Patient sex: M
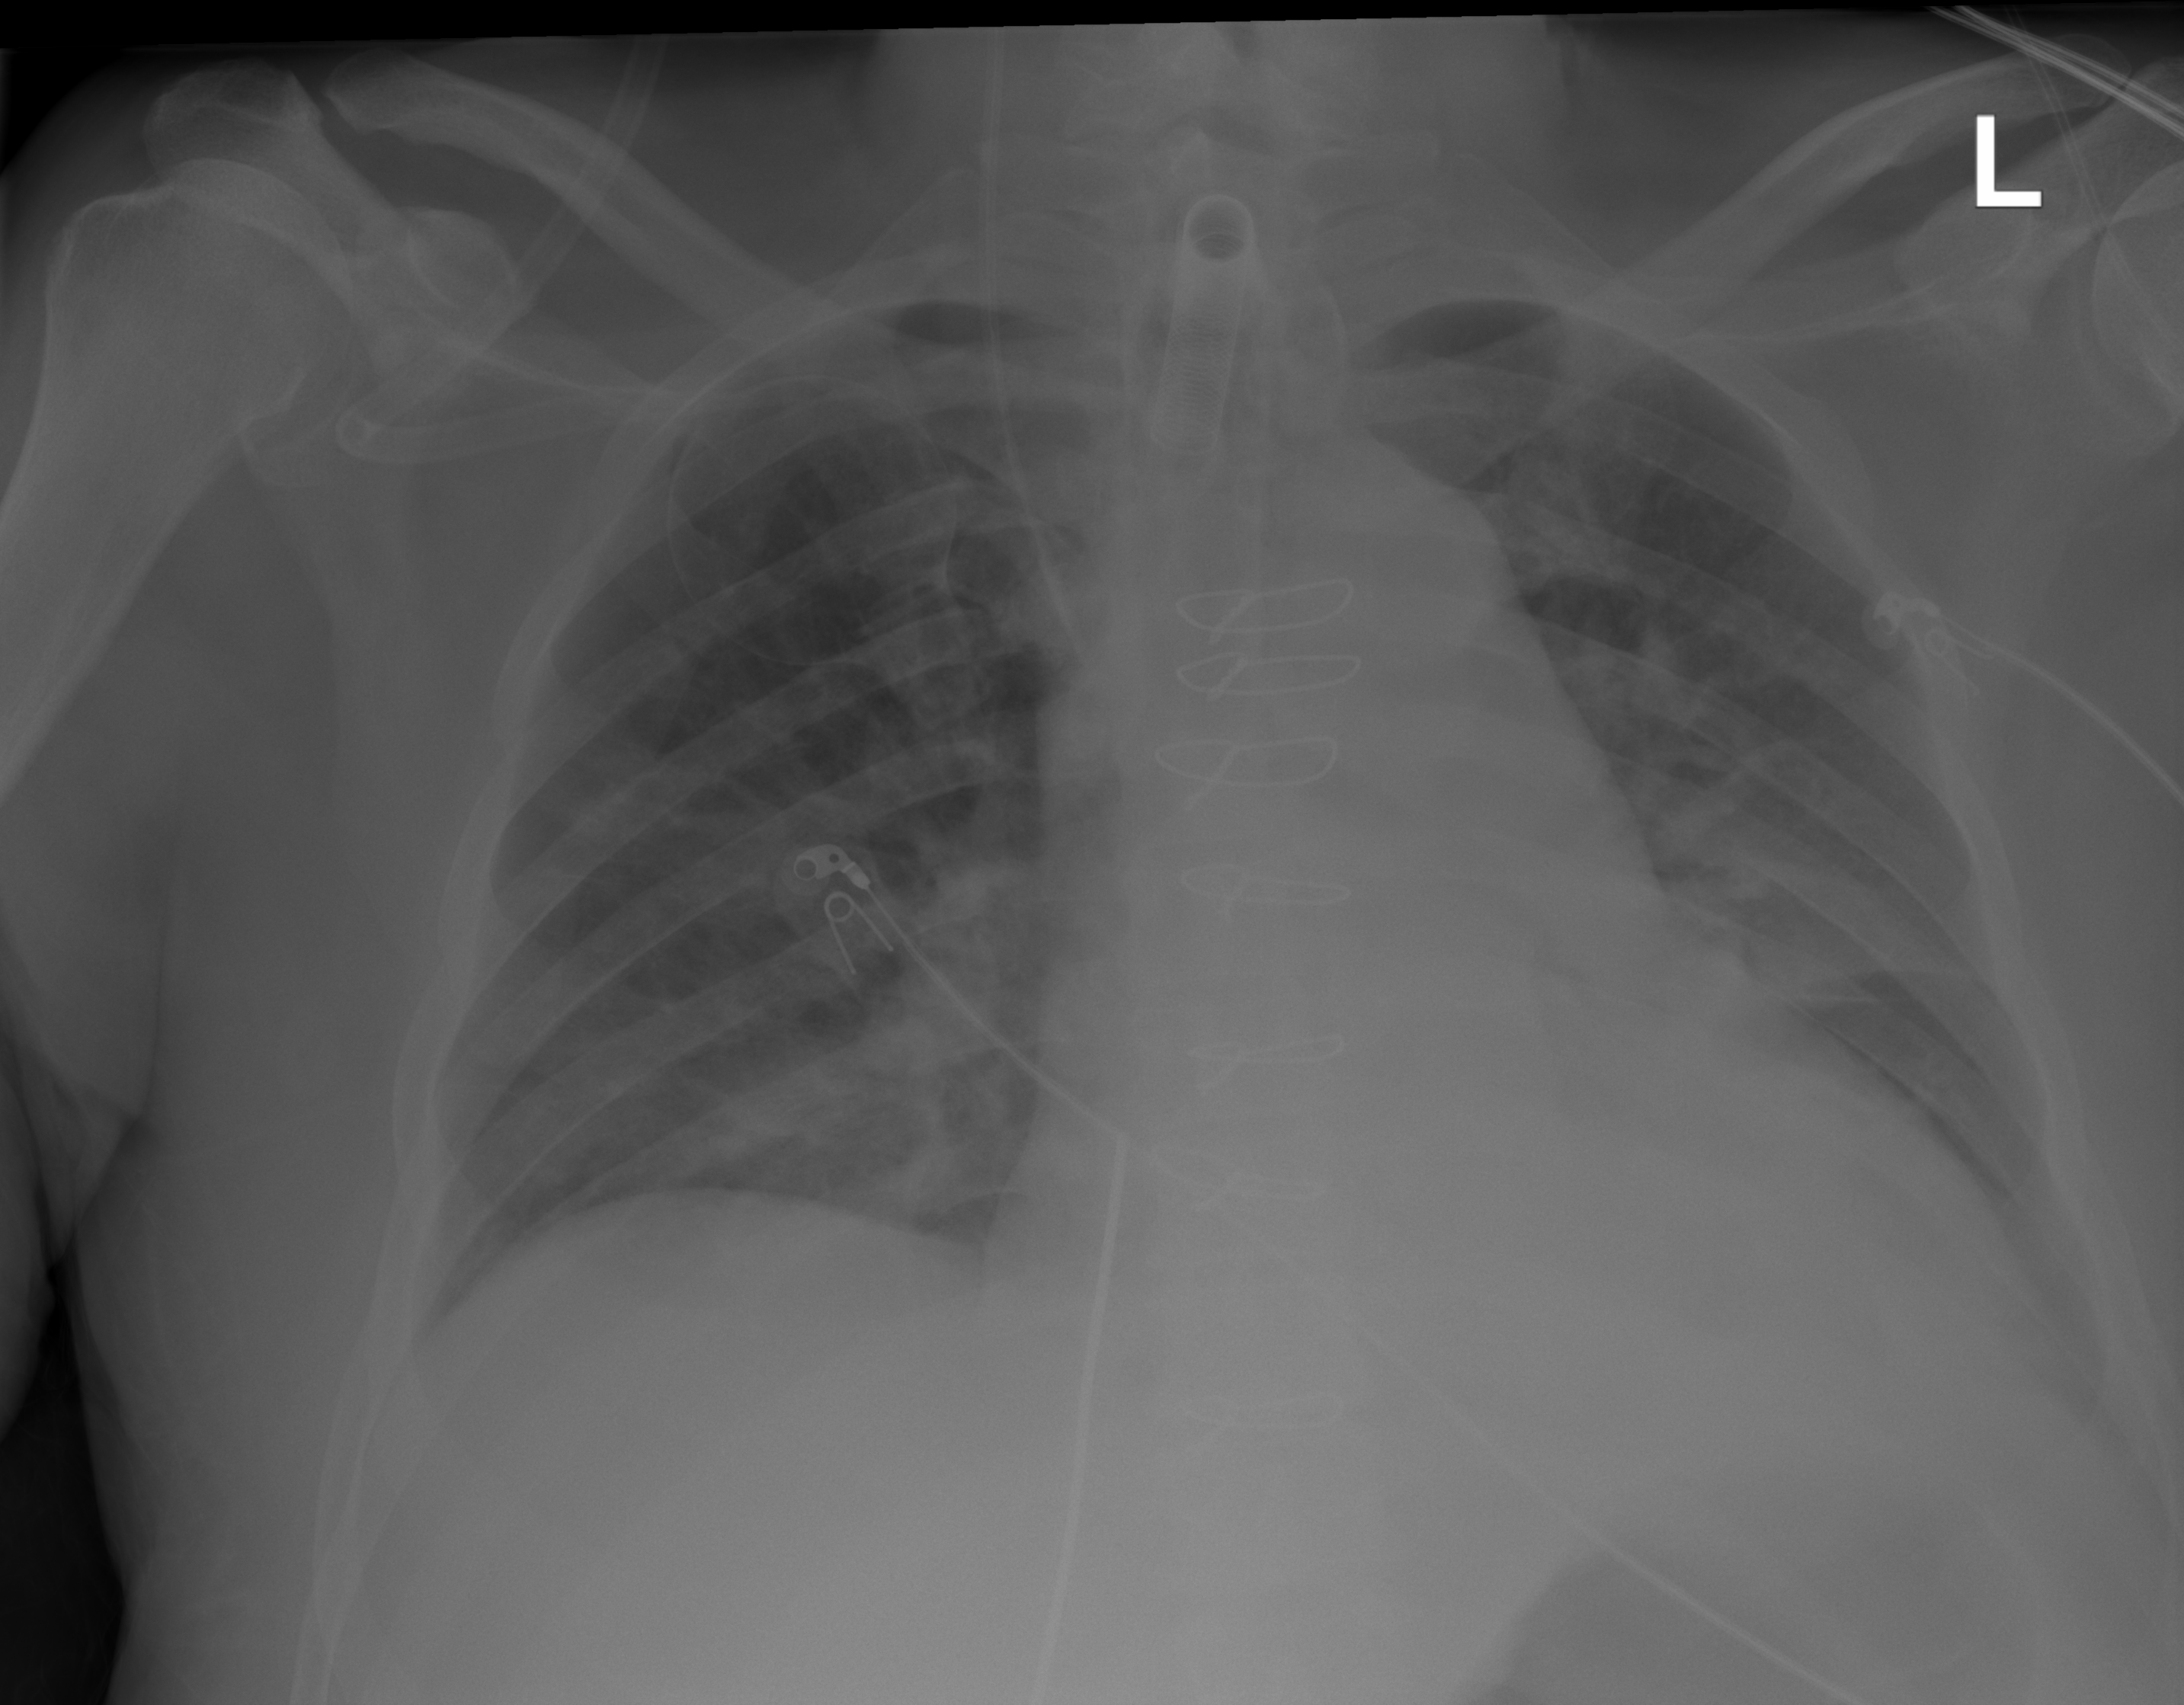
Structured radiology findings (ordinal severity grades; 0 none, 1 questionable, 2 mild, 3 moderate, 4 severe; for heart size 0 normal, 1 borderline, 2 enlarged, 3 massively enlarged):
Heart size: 2
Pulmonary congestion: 0
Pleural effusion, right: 0
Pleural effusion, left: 2
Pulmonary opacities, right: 1
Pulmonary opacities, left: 0
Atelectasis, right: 3
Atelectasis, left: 2